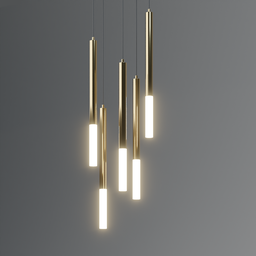
Label: lighting